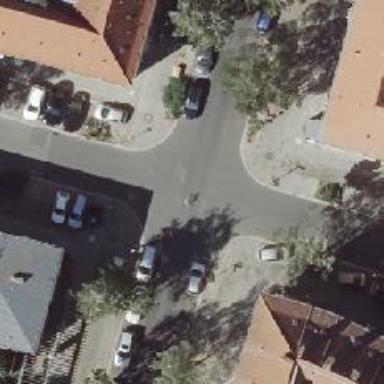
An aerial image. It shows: Residential road with asphalt surface and separate sidewalks. There are parallel parking lanes on both sides of the road.